Aerial crown-view tile of a tropical tree (Barro Colorado Island, Panama), acquired 20241014:
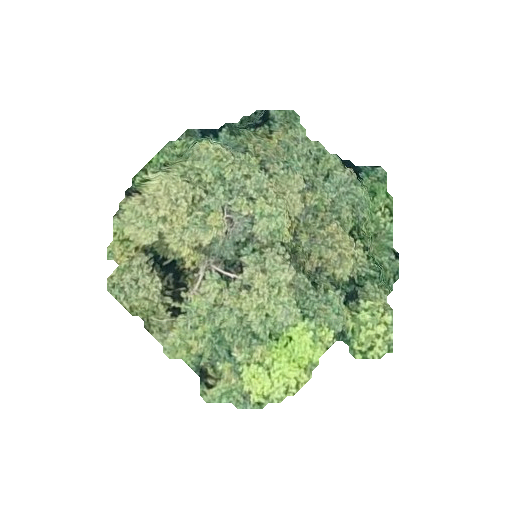
Species: Chrysophyllum cainito
GBIF accepted scientific name: Chrysophyllum cainito
Crown area: 96.18 m²